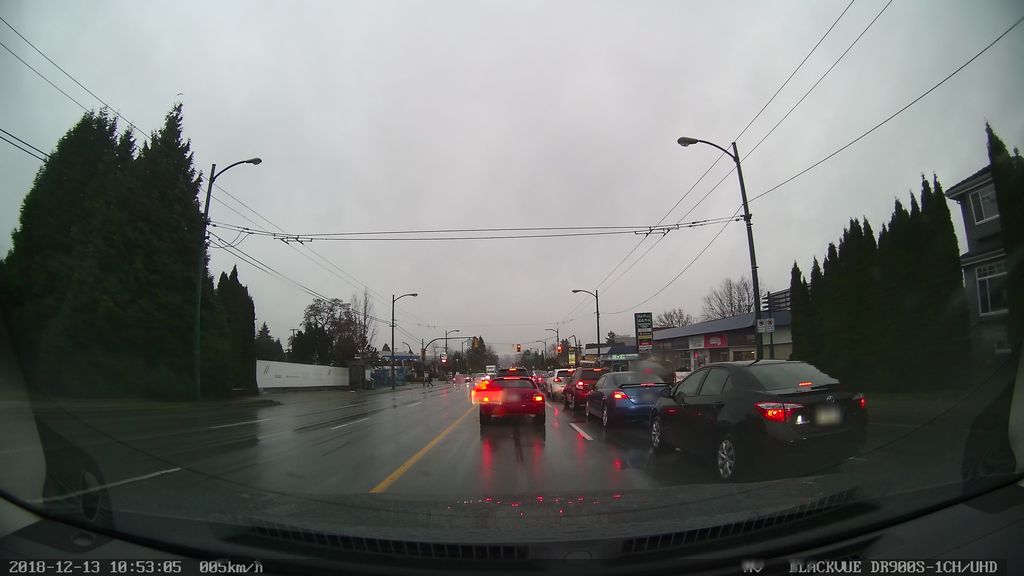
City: vancouver